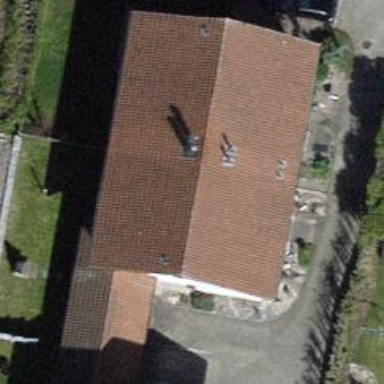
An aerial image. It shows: Residential building with gabled roof oriented along direction.